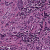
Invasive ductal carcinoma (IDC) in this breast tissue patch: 1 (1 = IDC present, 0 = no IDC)